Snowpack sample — Snodgrass Mountain, Crested Butte, Colorado (2/4/25, 12:06 PM MST)
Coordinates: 38.923, -106.968
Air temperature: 35 °F
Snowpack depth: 80 cm
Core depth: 50 cm
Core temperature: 30.2 °F
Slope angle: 14°, slope face: 78°
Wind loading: low
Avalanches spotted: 0
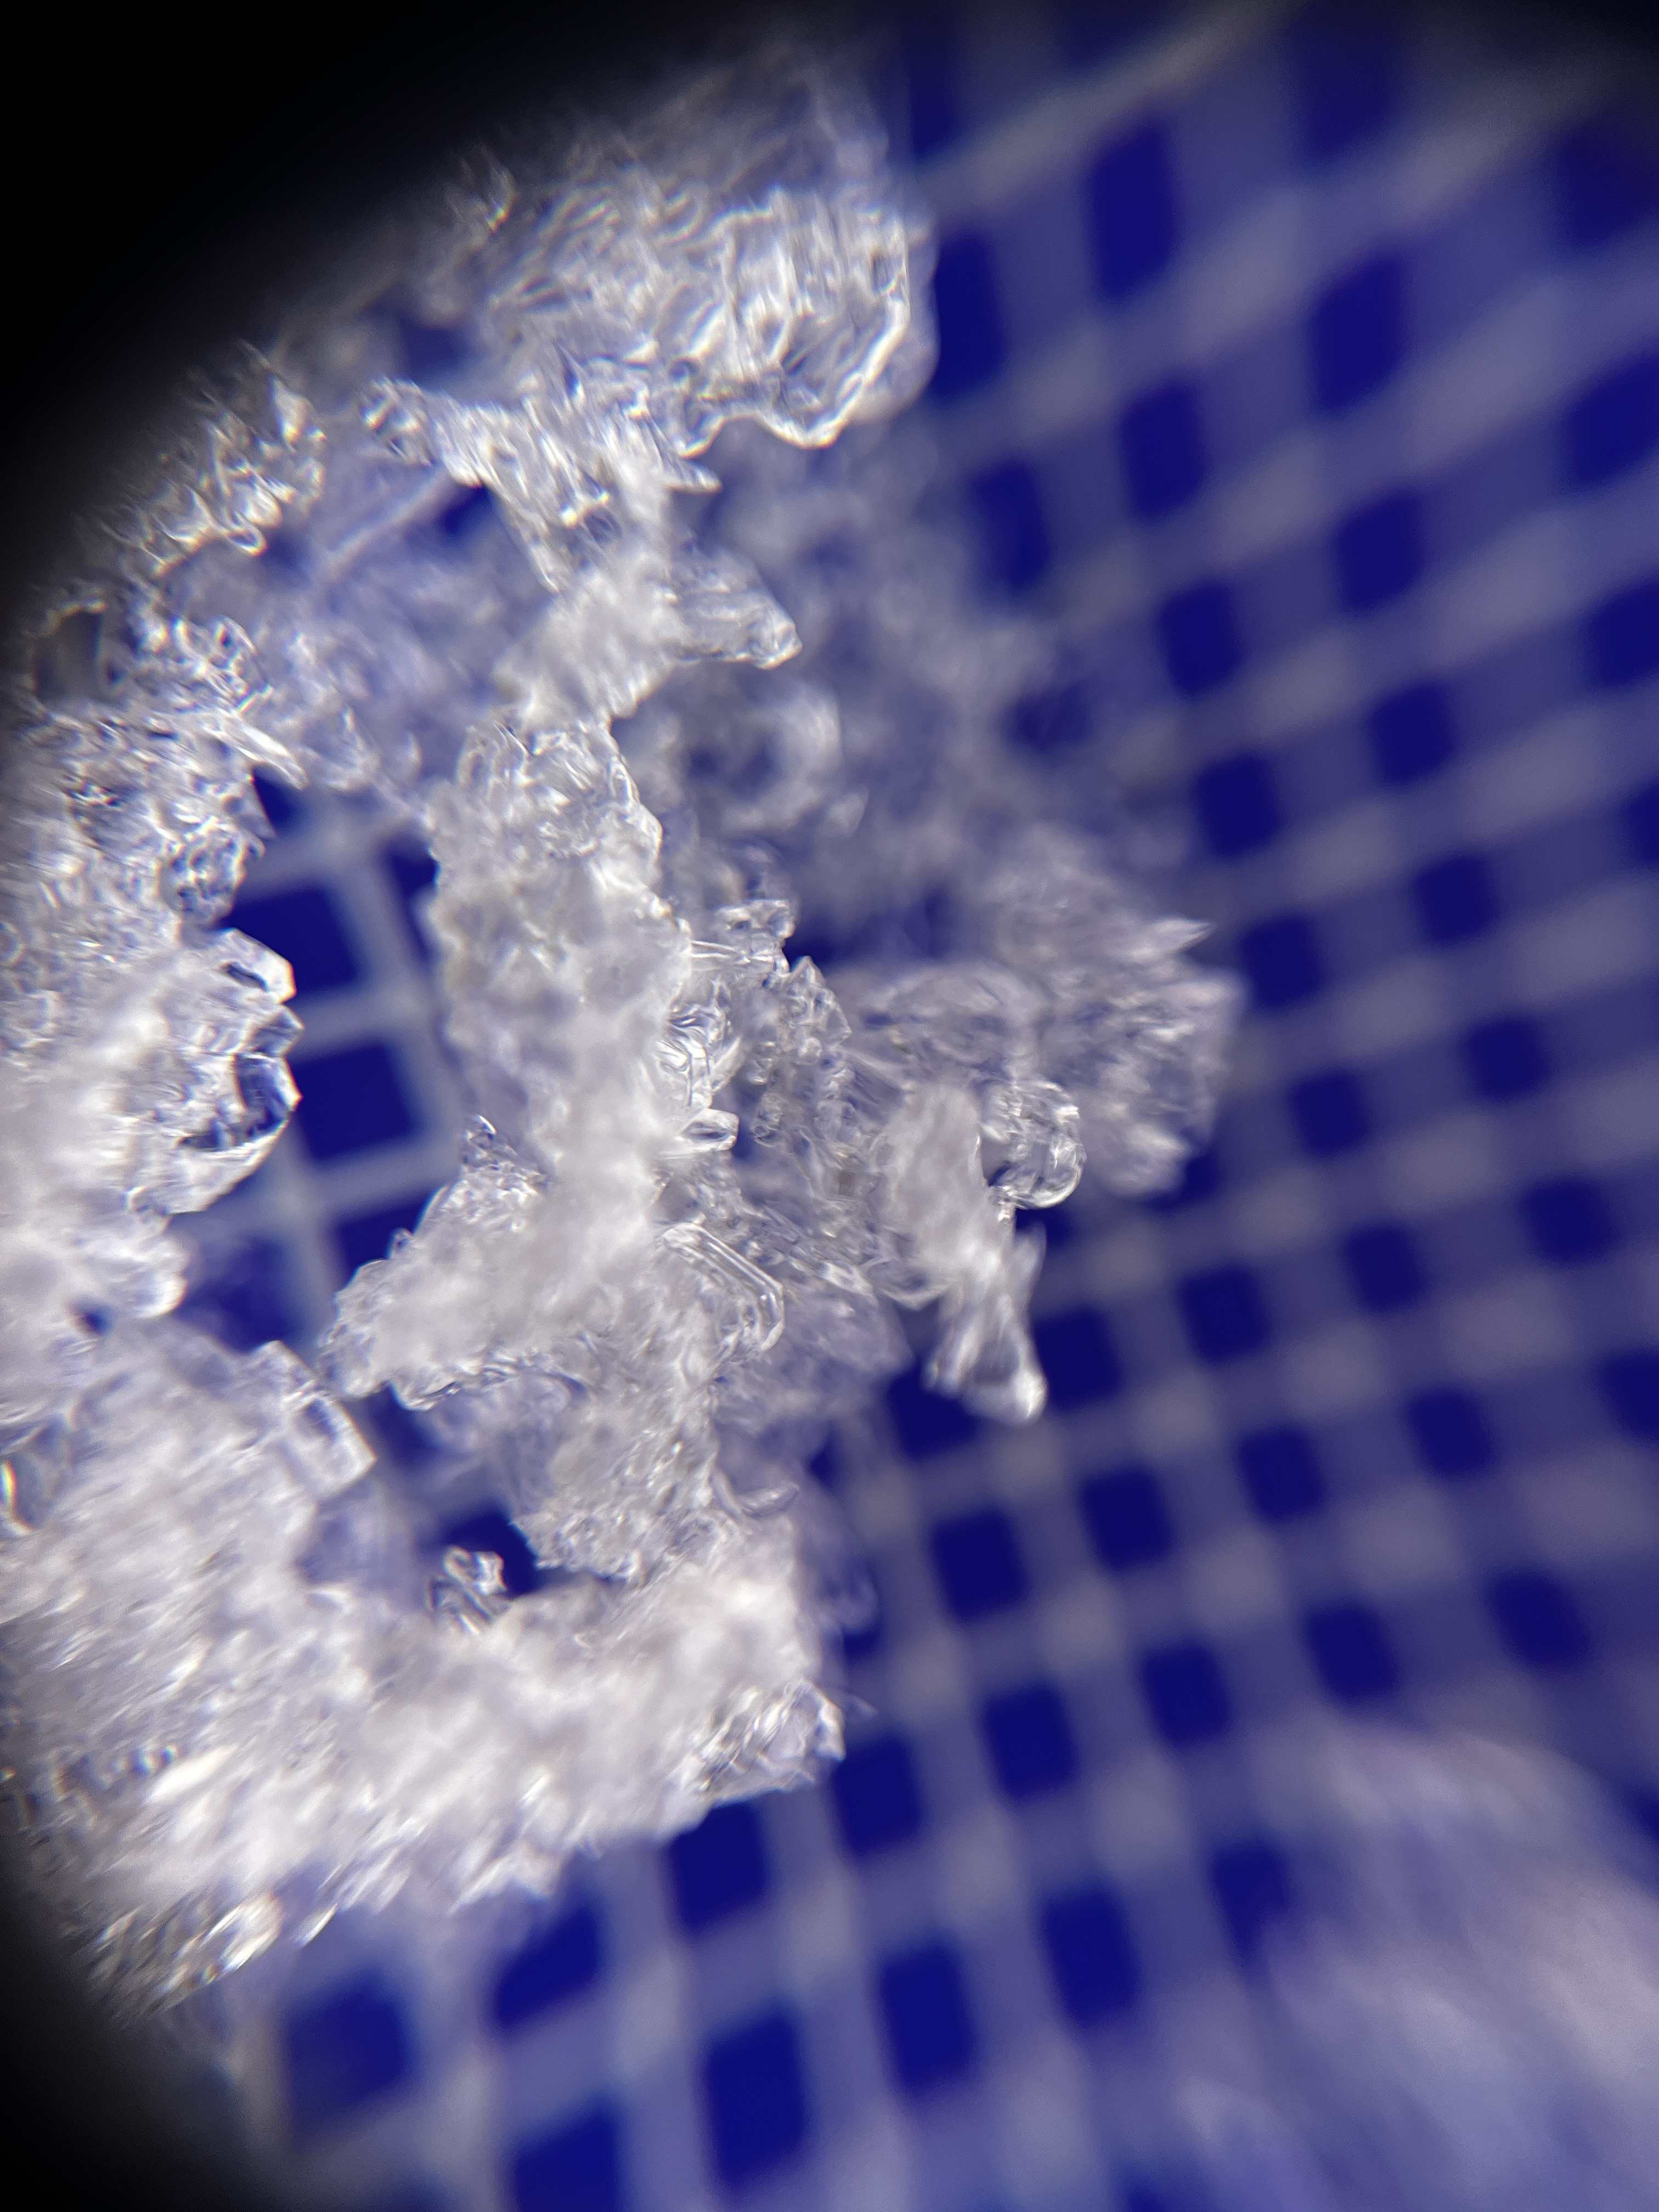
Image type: magnified_profile
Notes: No avalanches nearby, unusually warm weather for the last month reported by residents, Collected 25 yards from treeline